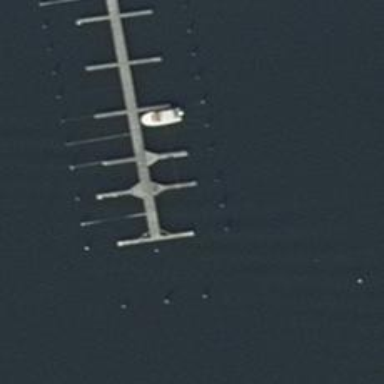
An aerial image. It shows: Man-made pier.